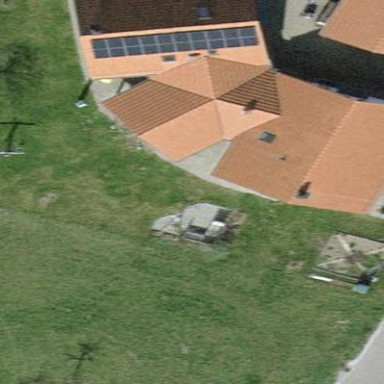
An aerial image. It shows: Semi-detached house with gabled roof.